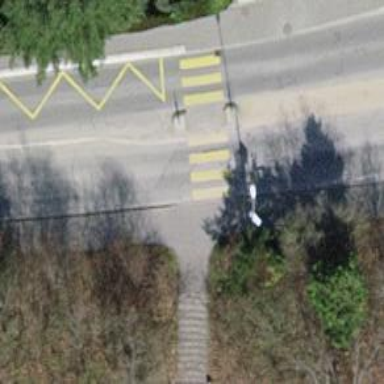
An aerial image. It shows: Asphalt sidewalk.